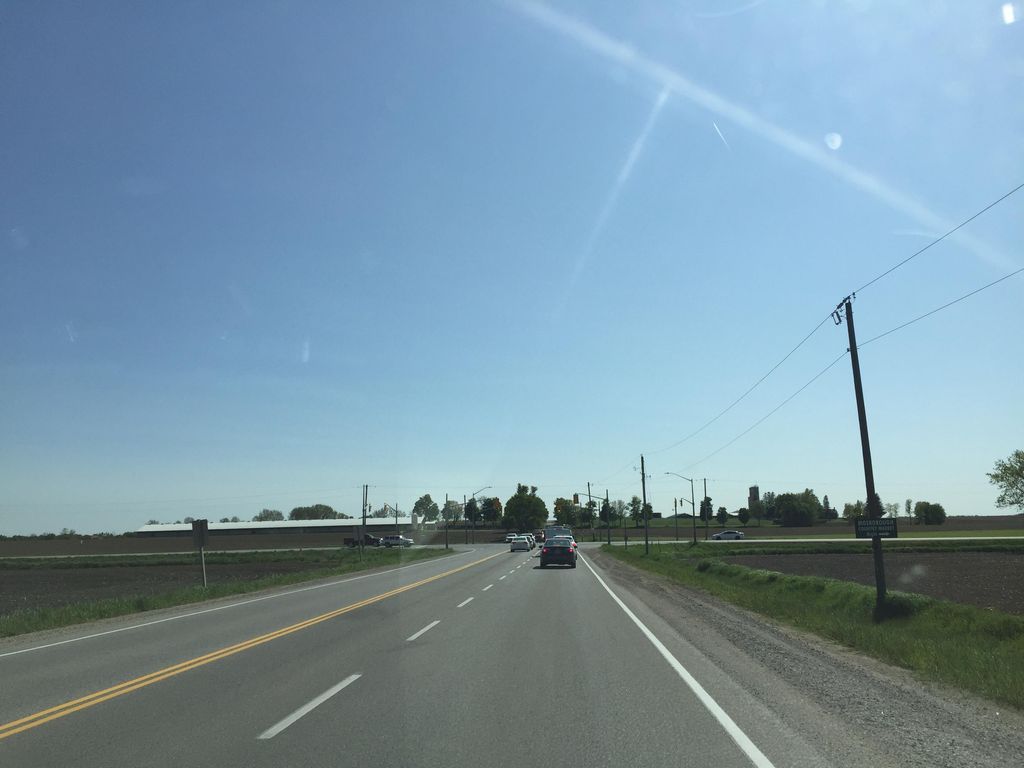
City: kitchener-waterloo